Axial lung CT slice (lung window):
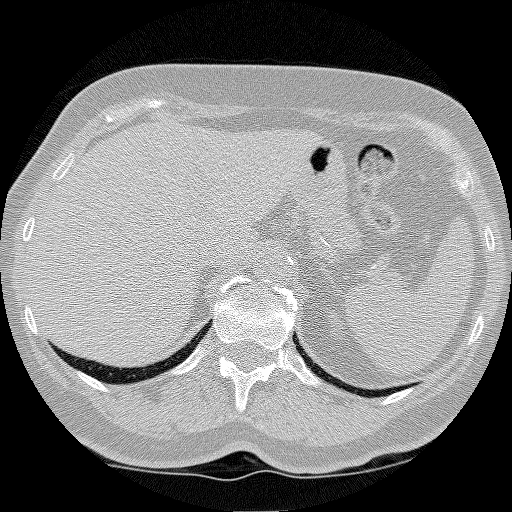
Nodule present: no